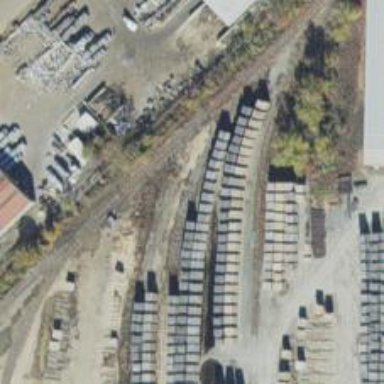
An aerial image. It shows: Disused railway yard.